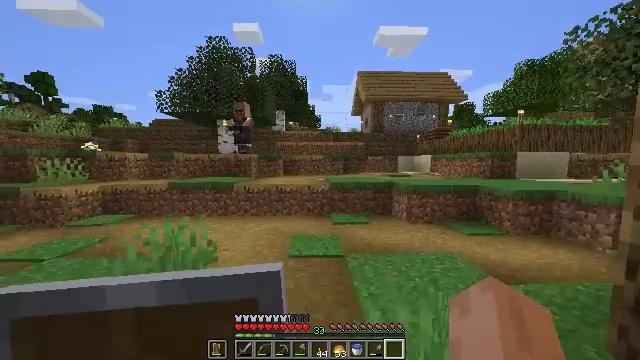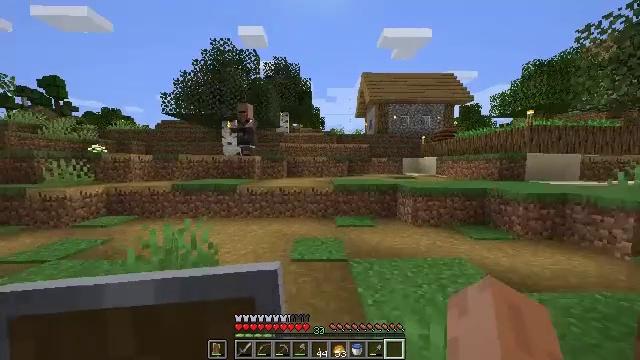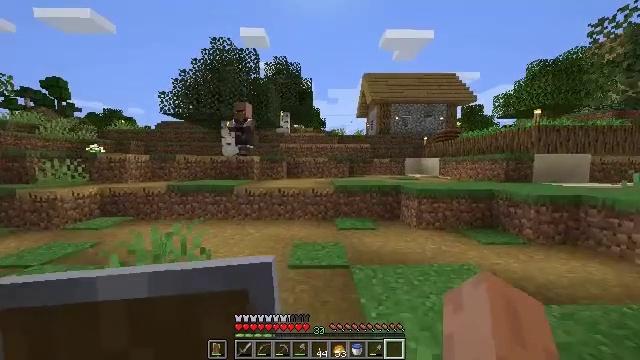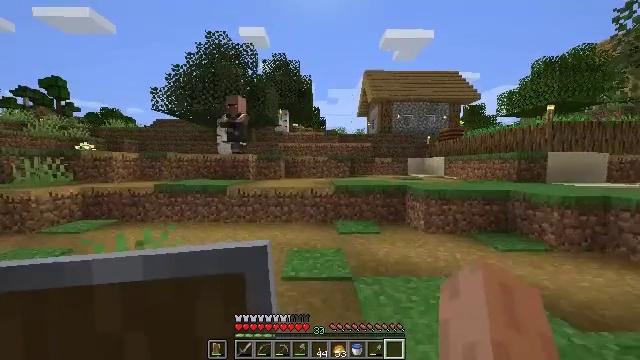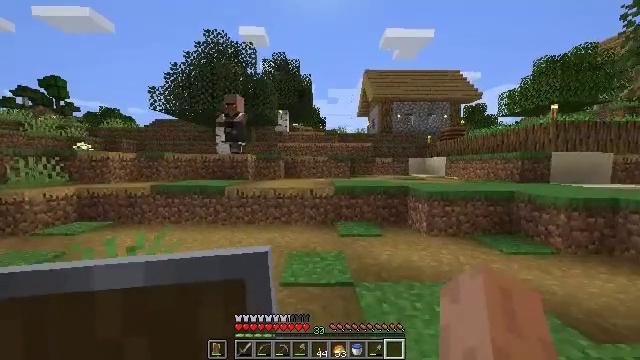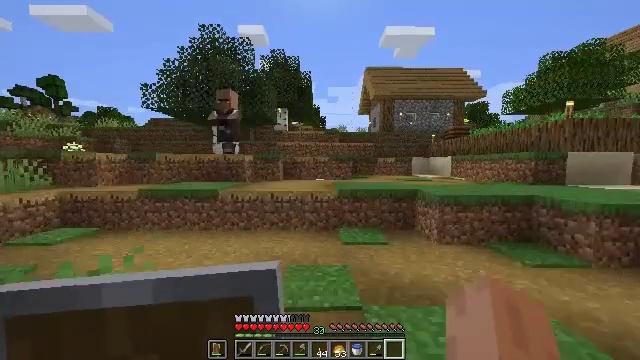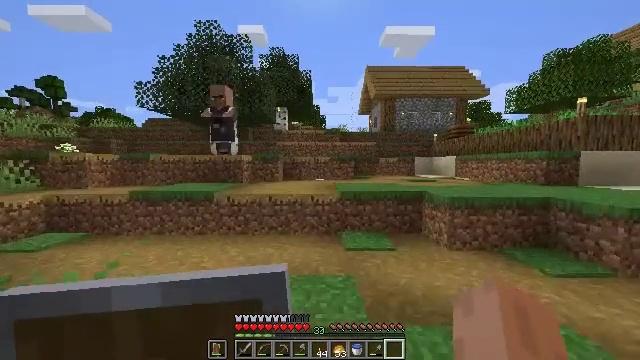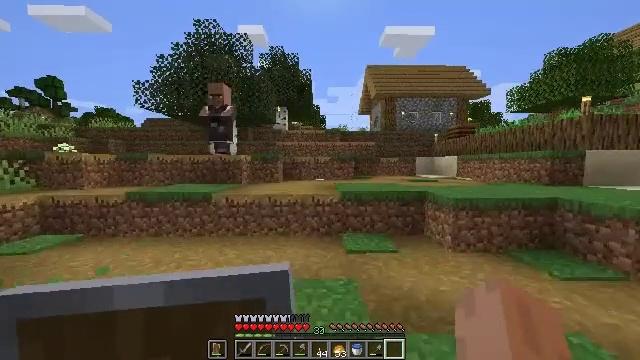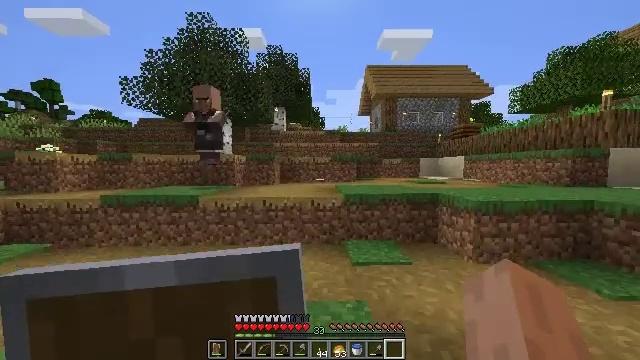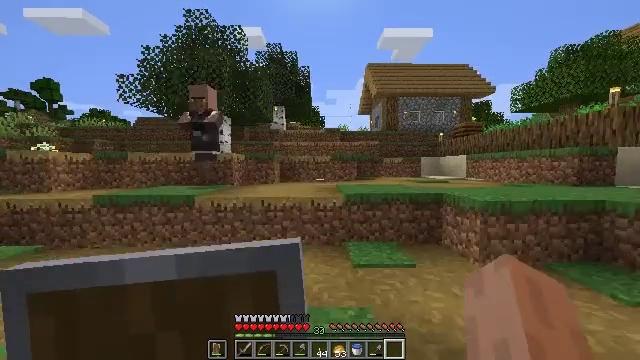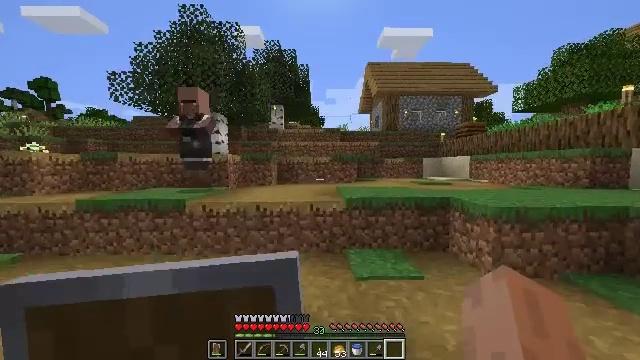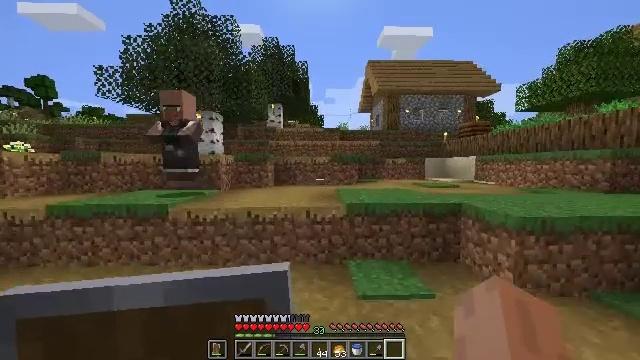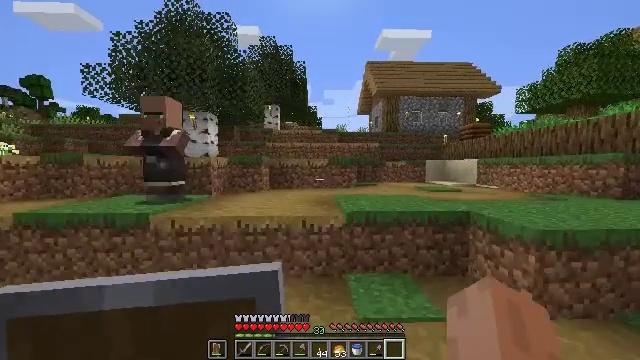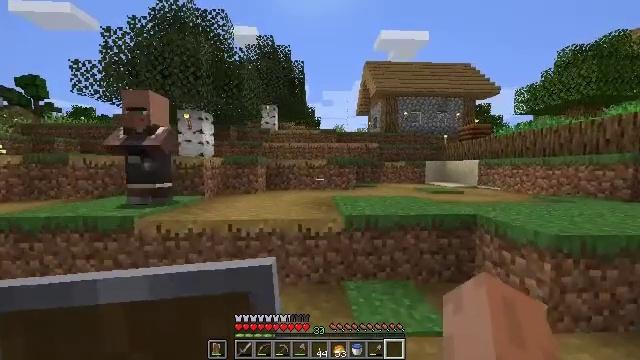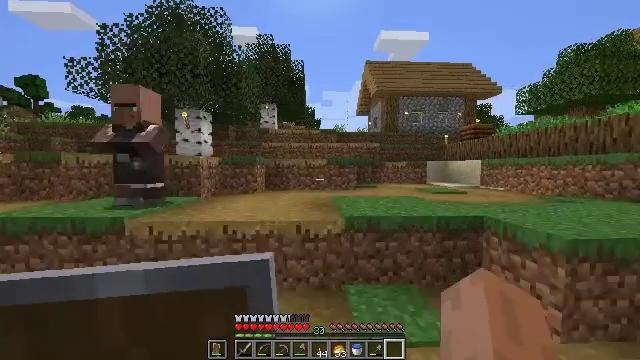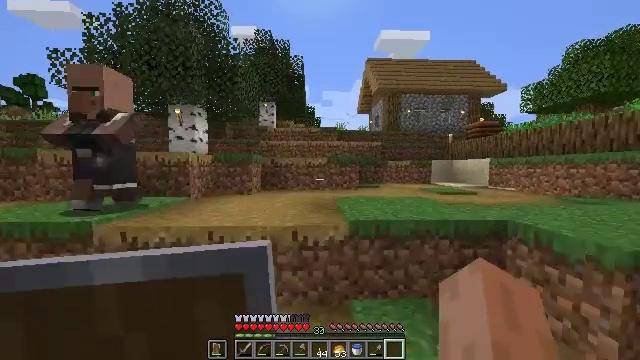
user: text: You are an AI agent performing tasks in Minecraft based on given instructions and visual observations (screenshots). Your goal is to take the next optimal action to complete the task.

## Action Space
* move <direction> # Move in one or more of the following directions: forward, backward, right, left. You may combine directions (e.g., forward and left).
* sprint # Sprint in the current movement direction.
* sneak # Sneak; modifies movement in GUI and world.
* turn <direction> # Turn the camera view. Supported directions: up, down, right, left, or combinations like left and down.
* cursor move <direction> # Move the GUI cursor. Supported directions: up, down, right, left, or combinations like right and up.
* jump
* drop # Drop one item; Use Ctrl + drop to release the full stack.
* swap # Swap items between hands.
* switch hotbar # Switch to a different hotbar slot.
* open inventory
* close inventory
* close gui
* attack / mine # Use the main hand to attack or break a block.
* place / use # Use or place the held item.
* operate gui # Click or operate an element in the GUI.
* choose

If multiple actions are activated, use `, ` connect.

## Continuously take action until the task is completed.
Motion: motion action
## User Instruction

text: mine block yellow banner
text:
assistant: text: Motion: move forward, turn left
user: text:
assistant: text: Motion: move forward
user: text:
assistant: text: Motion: move forward
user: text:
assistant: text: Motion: move forward
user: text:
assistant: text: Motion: move forward
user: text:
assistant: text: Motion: move forward
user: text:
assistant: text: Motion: move forward
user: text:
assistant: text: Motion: move forward
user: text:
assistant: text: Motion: move forward
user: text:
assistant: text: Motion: move forward
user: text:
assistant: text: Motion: move forward
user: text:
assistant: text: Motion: move forward
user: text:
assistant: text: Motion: move forward
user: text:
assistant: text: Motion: move forward
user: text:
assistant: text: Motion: move forward
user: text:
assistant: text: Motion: move forward, jump
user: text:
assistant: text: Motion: move forward, jump
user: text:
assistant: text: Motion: move forward, jump
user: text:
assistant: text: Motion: move forward
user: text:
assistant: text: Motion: move forward
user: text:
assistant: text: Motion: move forward
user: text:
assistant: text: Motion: move forward
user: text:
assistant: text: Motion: move forward
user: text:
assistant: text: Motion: move forward
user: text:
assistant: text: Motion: move forward
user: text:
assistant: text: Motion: move forward
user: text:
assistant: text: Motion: move forward
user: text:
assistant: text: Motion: move forward
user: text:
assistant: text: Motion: move forward
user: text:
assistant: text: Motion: move forward, jump